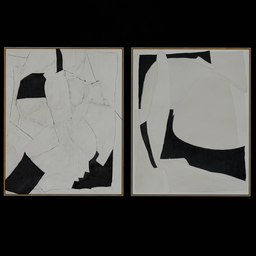
Label: decoration